Field crop: tomato
Growth stage: 1
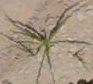
Species: cyperus